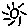
Label: sun